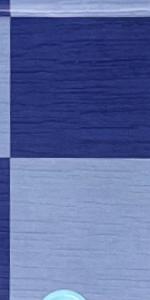
Label: Empty